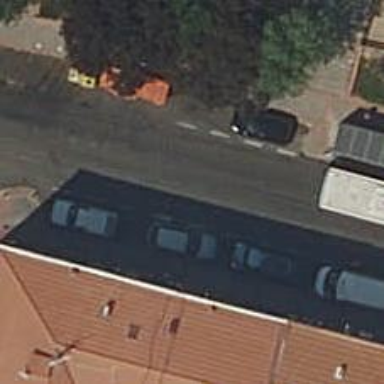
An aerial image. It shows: Public transport stop position.